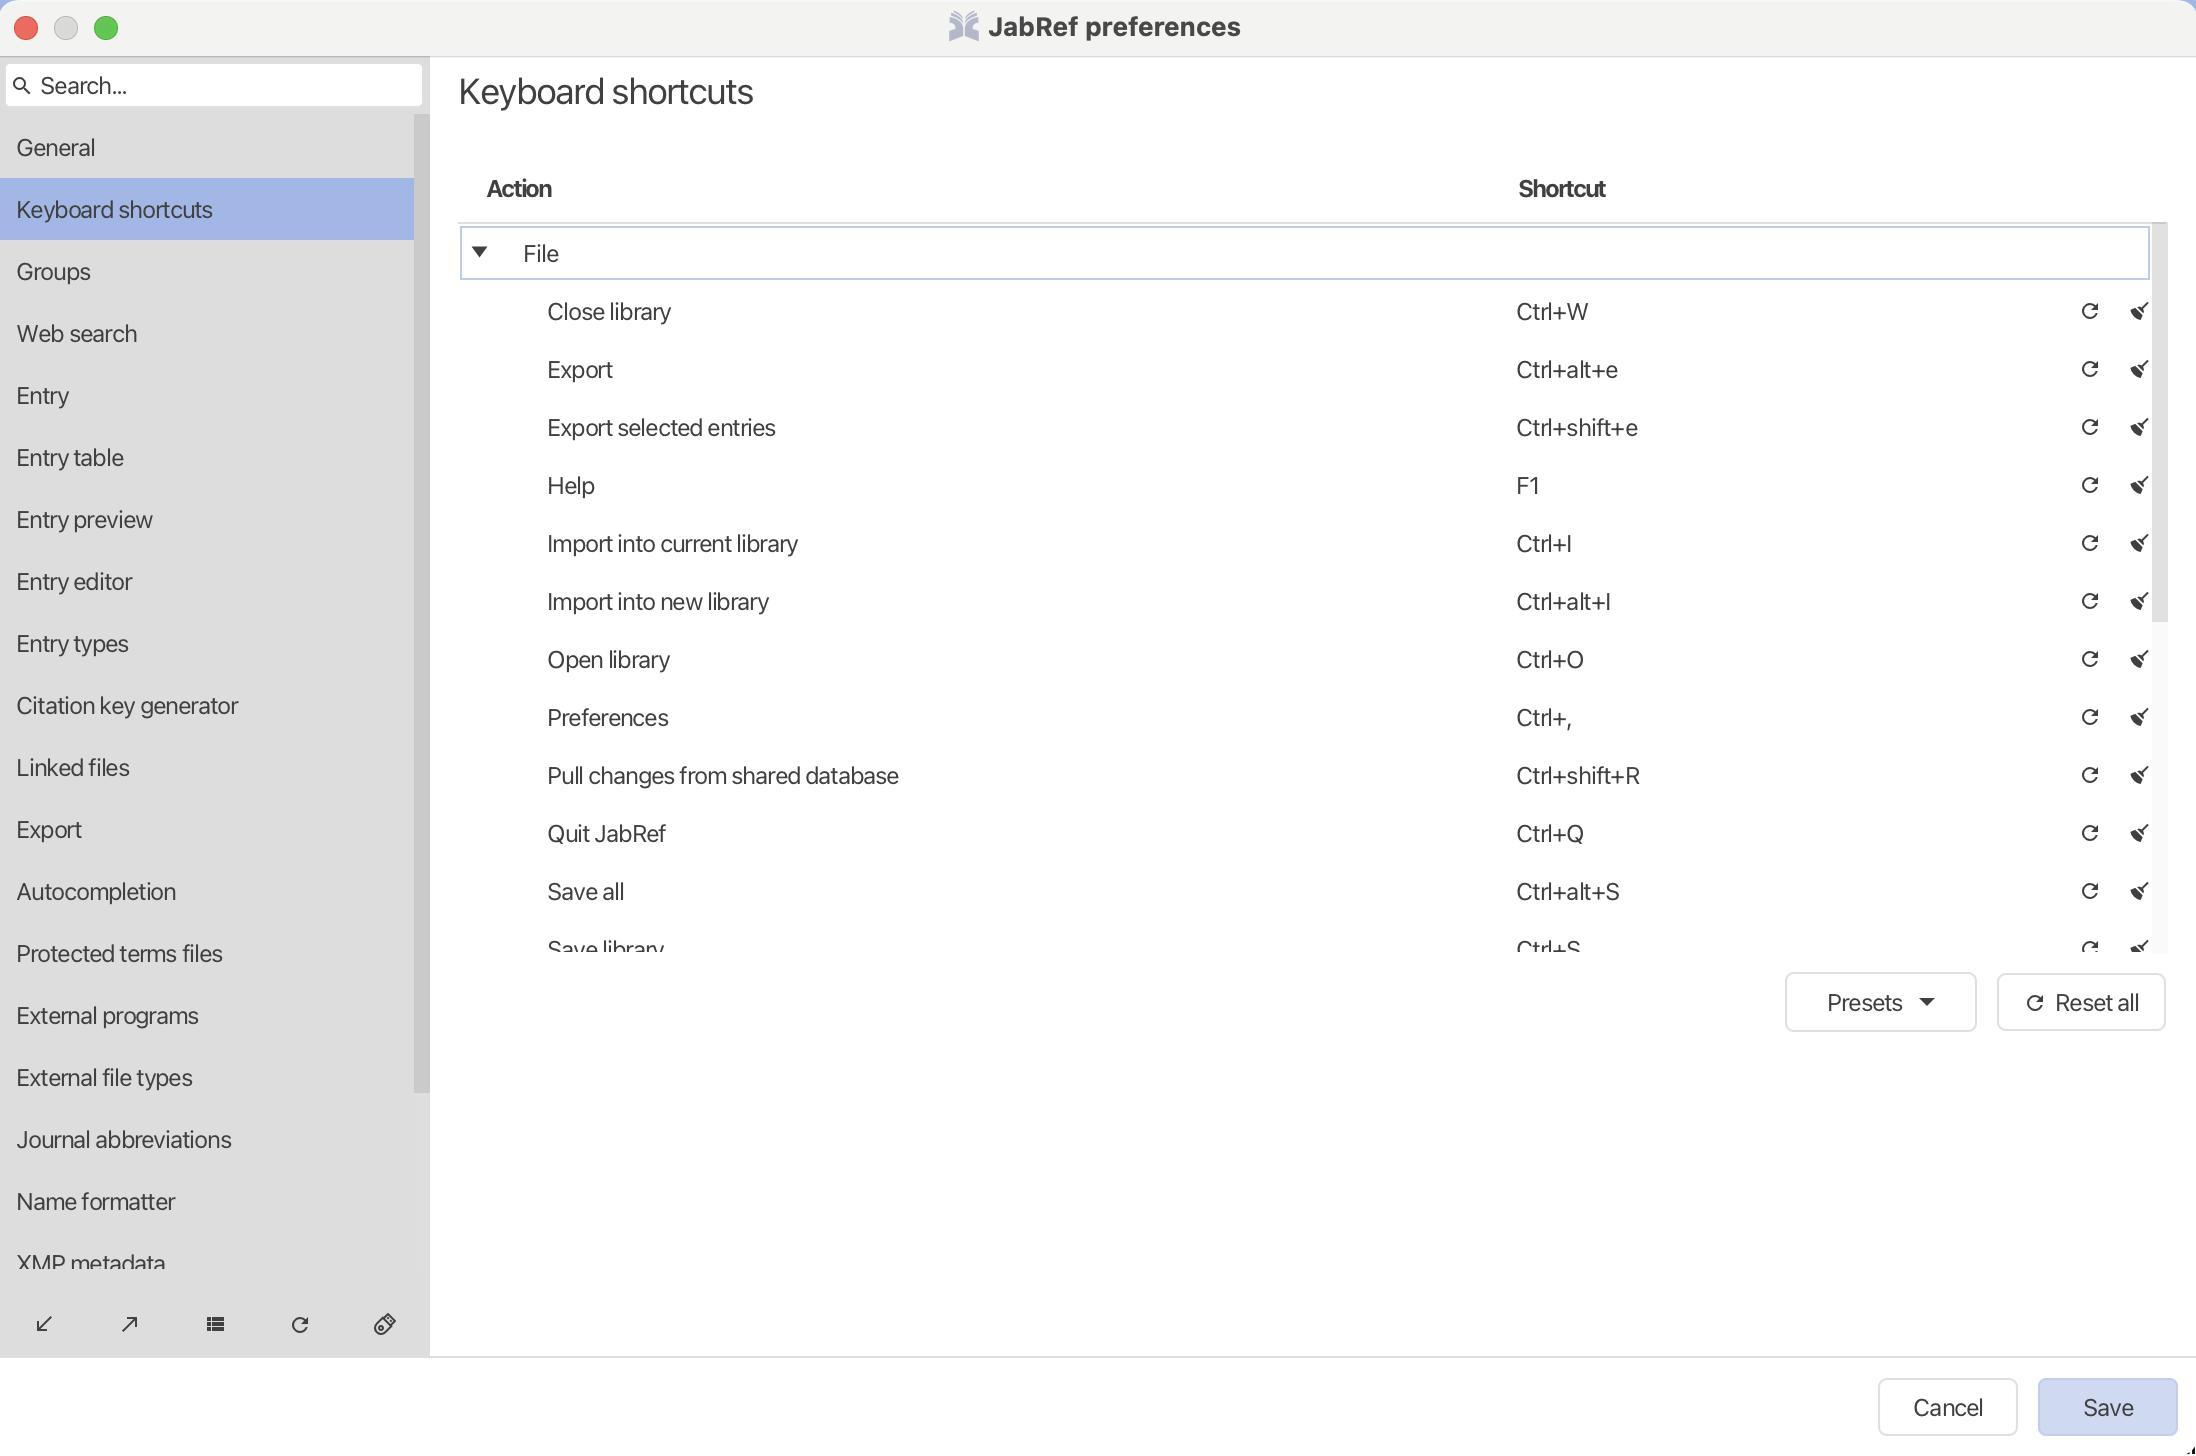
Accessibility tree:
{"name": "JabRef_preferences", "role": "AXWindow", "description": null, "role_description": "звичайне вікно", "value": null, "position": "314.00;193.00", "size": "1100;728", "children": [{"name": null, "role": "No role", "description": null, "role_description": "dialog", "value": null, "position": "0.00;28.00", "size": "1100;700", "children": [{"name": null, "role": "AXButton", "description": "Cancel", "role_description": "кнопка", "value": null, "position": "940.00;689.00", "size": "70;29", "children": []}, {"name": null, "role": "AXButton", "description": "Save", "role_description": "кнопка", "value": null, "position": "1020.00;689.00", "size": "70;29", "children": []}, {"name": null, "role": "AXTextField", "description": null, "role_description": "текстове поле", "value": "Search...", "position": "3.00;31.00", "size": "210;23", "children": [{"name": null, "role": "AXStaticText", "description": null, "role_description": "текст", "value": "Search...", "position": "21.00;35.00", "size": "43;15", "children": []}, {"name": null, "role": "AXStaticText", "description": null, "role_description": "текст", "value": "", "position": "21.00;35.00", "size": "0;15", "children": []}, {"name": null, "role": "AXStaticText", "description": null, "role_description": "текст", "value": null, "position": "6.00;35.50", "size": "12;14", "children": []}]}, {"name": null, "role": "AXTable", "description": null, "role_description": "list", "value": null, "position": "0.00;57.00", "size": "216;580", "children": [{"name": "General", "role": "AXRow", "description": null, "role_description": "рядок таблиці", "value": null, "position": "1.00;58.00", "size": "207;31", "children": [{"name": null, "role": "AXStaticText", "description": null, "role_description": "текст", "value": "General", "position": "9.00;66.00", "size": "39;15", "children": []}]}, {"name": "Keyboard_shortcuts", "role": "AXRow", "description": null, "role_description": "рядок таблиці", "value": null, "position": "1.00;89.00", "size": "207;31", "children": [{"name": null, "role": "AXStaticText", "description": null, "role_description": "текст", "value": "Keyboard shortcuts", "position": "9.00;97.00", "size": "98;15", "children": []}]}, {"name": "Groups", "role": "AXRow", "description": null, "role_description": "рядок таблиці", "value": null, "position": "1.00;120.00", "size": "207;31", "children": [{"name": null, "role": "AXStaticText", "description": null, "role_description": "текст", "value": "Groups", "position": "9.00;128.00", "size": "37;15", "children": []}]}, {"name": "Web_search", "role": "AXRow", "description": null, "role_description": "рядок таблиці", "value": null, "position": "1.00;151.00", "size": "207;31", "children": [{"name": null, "role": "AXStaticText", "description": null, "role_description": "текст", "value": "Web search", "position": "9.00;159.00", "size": "60;15", "children": []}]}, {"name": "Entry", "role": "AXRow", "description": null, "role_description": "рядок таблиці", "value": null, "position": "1.00;182.00", "size": "207;31", "children": [{"name": null, "role": "AXStaticText", "description": null, "role_description": "текст", "value": "Entry", "position": "9.00;190.00", "size": "26;15", "children": []}]}, {"name": "Entry_table", "role": "AXRow", "description": null, "role_description": "рядок таблиці", "value": null, "position": "1.00;213.00", "size": "207;31", "children": [{"name": null, "role": "AXStaticText", "description": null, "role_description": "текст", "value": "Entry table", "position": "9.00;221.00", "size": "53;15", "children": []}]}, {"name": "Entry_preview", "role": "AXRow", "description": null, "role_description": "рядок таблиці", "value": null, "position": "1.00;244.00", "size": "207;31", "children": [{"name": null, "role": "AXStaticText", "description": null, "role_description": "текст", "value": "Entry preview", "position": "9.00;252.00", "size": "68;15", "children": []}]}, {"name": "Entry_editor", "role": "AXRow", "description": null, "role_description": "рядок таблиці", "value": null, "position": "1.00;275.00", "size": "207;31", "children": [{"name": null, "role": "AXStaticText", "description": null, "role_description": "текст", "value": "Entry editor", "position": "9.00;283.00", "size": "58;15", "children": []}]}, {"name": "Entry_types", "role": "AXRow", "description": null, "role_description": "рядок таблиці", "value": null, "position": "1.00;306.00", "size": "207;31", "children": [{"name": null, "role": "AXStaticText", "description": null, "role_description": "текст", "value": "Entry types", "position": "9.00;314.00", "size": "56;15", "children": []}]}, {"name": "Citation_key_generator", "role": "AXRow", "description": null, "role_description": "рядок таблиці", "value": null, "position": "1.00;337.00", "size": "207;31", "children": [{"name": null, "role": "AXStaticText", "description": null, "role_description": "текст", "value": "Citation key generator", "position": "9.00;345.00", "size": "110;15", "children": []}]}, {"name": "Linked_files", "role": "AXRow", "description": null, "role_description": "рядок таблиці", "value": null, "position": "1.00;368.00", "size": "207;31", "children": [{"name": null, "role": "AXStaticText", "description": null, "role_description": "текст", "value": "Linked files", "position": "9.00;376.00", "size": "56;15", "children": []}]}, {"name": "Export", "role": "AXRow", "description": null, "role_description": "рядок таблиці", "value": null, "position": "1.00;399.00", "size": "207;31", "children": [{"name": null, "role": "AXStaticText", "description": null, "role_description": "текст", "value": "Export", "position": "9.00;407.00", "size": "33;15", "children": []}]}, {"name": "Autocompletion", "role": "AXRow", "description": null, "role_description": "рядок таблиці", "value": null, "position": "1.00;430.00", "size": "207;31", "children": [{"name": null, "role": "AXStaticText", "description": null, "role_description": "текст", "value": "Autocompletion", "position": "9.00;438.00", "size": "80;15", "children": []}]}, {"name": "Protected_terms_files", "role": "AXRow", "description": null, "role_description": "рядок таблиці", "value": null, "position": "1.00;461.00", "size": "207;31", "children": [{"name": null, "role": "AXStaticText", "description": null, "role_description": "текст", "value": "Protected terms files", "position": "9.00;469.00", "size": "103;15", "children": []}]}, {"name": "External_programs", "role": "AXRow", "description": null, "role_description": "рядок таблиці", "value": null, "position": "1.00;492.00", "size": "207;31", "children": [{"name": null, "role": "AXStaticText", "description": null, "role_description": "текст", "value": "External programs", "position": "9.00;500.00", "size": "91;15", "children": []}]}, {"name": "External_file_types", "role": "AXRow", "description": null, "role_description": "рядок таблиці", "value": null, "position": "1.00;523.00", "size": "207;31", "children": [{"name": null, "role": "AXStaticText", "description": null, "role_description": "текст", "value": "External file types", "position": "9.00;531.00", "size": "88;15", "children": []}]}, {"name": "Journal_abbreviations", "role": "AXRow", "description": null, "role_description": "рядок таблиці", "value": null, "position": "1.00;554.00", "size": "207;31", "children": [{"name": null, "role": "AXStaticText", "description": null, "role_description": "текст", "value": "Journal abbreviations", "position": "9.00;562.00", "size": "107;15", "children": []}]}, {"name": "Name_formatter", "role": "AXRow", "description": null, "role_description": "рядок таблиці", "value": null, "position": "1.00;585.00", "size": "207;31", "children": [{"name": null, "role": "AXStaticText", "description": null, "role_description": "текст", "value": "Name formatter", "position": "9.00;593.00", "size": "79;15", "children": []}]}, {"name": "XMP_metadata", "role": "AXRow", "description": null, "role_description": "рядок таблиці", "value": null, "position": "1.00;616.00", "size": "207;31", "children": [{"name": null, "role": "AXStaticText", "description": null, "role_description": "текст", "value": "XMP metadata", "position": "9.00;624.00", "size": "75;15", "children": []}]}, {"name": null, "role": "AXScrollBar", "description": null, "role_description": "смуга прокручування", "value": 0.0, "position": "208.00;57.00", "size": "8;580", "children": [{"name": null, "role": "AXButton", "description": null, "role_description": "кнопка", "value": null, "position": "208.00;635.50", "size": "8;1", "children": []}, {"name": null, "role": "AXButton", "description": null, "role_description": "кнопка", "value": null, "position": "208.00;57.00", "size": "8;1", "children": []}, {"name": null, "role": "AXValueIndicator", "description": null, "role_description": "індикатор значення", "value": 0.0, "position": "208.00;57.00", "size": "8;490", "children": []}]}]}, {"name": null, "role": "AXButton", "description": null, "role_description": "кнопка", "value": null, "position": "3.00;648.50", "size": "40;26", "children": []}, {"name": null, "role": "AXButton", "description": null, "role_description": "кнопка", "value": null, "position": "46.00;648.50", "size": "40;26", "children": []}, {"name": null, "role": "AXButton", "description": null, "role_description": "кнопка", "value": null, "position": "88.50;648.50", "size": "40;26", "children": []}, {"name": null, "role": "AXButton", "description": null, "role_description": "кнопка", "value": null, "position": "131.00;648.50", "size": "40;26", "children": []}, {"name": null, "role": "AXCheckBox", "description": null, "role_description": "галочка", "value": 0, "position": "173.50;648.50", "size": "40;26", "children": []}, {"name": null, "role": "AXScrollArea", "description": null, "role_description": "область прокручування", "value": null, "position": "224.00;28.00", "size": "876;650", "children": [{"name": null, "role": "AXStaticText", "description": null, "role_description": "текст", "value": "Keyboard shortcuts", "position": "230.00;34.00", "size": "148;32", "children": []}, {"name": null, "role": "AXOutline", "description": null, "role_description": "структура", "value": null, "position": "230.00;76.00", "size": "855;402", "children": [{"name": "Action", "role": "AXColumn", "description": null, "role_description": "стовпчик", "value": null, "position": "230.00;76.00", "size": "516;36", "children": [{"name": null, "role": "AXStaticText", "description": null, "role_description": "текст", "value": "Action", "position": "232.00;76.00", "size": "512;36", "children": []}]}, {"name": "Shortcut", "role": "AXColumn", "description": null, "role_description": "стовпчик", "value": null, "position": "746.00;76.00", "size": "281;36", "children": [{"name": null, "role": "AXStaticText", "description": null, "role_description": "текст", "value": "Shortcut", "position": "748.00;76.00", "size": "277;36", "children": []}]}, {"name": "", "role": "AXColumn", "description": null, "role_description": "стовпчик", "value": null, "position": "1027.00;76.00", "size": "25;36", "children": [{"name": null, "role": "AXStaticText", "description": null, "role_description": "текст", "value": null, "position": "1029.00;76.00", "size": "21;36", "children": []}]}, {"name": "", "role": "AXColumn", "description": null, "role_description": "стовпчик", "value": null, "position": "1052.00;76.00", "size": "25;36", "children": [{"name": null, "role": "AXStaticText", "description": null, "role_description": "текст", "value": null, "position": "1054.00;76.00", "size": "21;36", "children": []}]}, {"name": null, "role": "AXRow", "description": null, "role_description": "рядок структури", "value": null, "position": "230.00;100.00", "size": "847;41", "children": [{"name": null, "role": "AXStaticText", "description": null, "role_description": "текст", "value": "", "position": "230.00;100.00", "size": "0;15", "children": []}, {"name": "File", "role": "AXCell", "description": null, "role_description": "комірка", "value": null, "position": "230.00;112.00", "size": "516;29", "children": [{"name": null, "role": "AXStaticText", "description": null, "role_description": "текст", "value": "File", "position": "262.50;119.00", "size": "17;15", "children": []}]}, {"name": null, "role": "AXCell", "description": null, "role_description": "комірка", "value": null, "position": "746.00;112.00", "size": "281;29", "children": [{"name": null, "role": "AXStaticText", "description": null, "role_description": "текст", "value": "", "position": "759.00;119.00", "size": "0;0", "children": []}]}, {"name": null, "role": "AXCell", "description": null, "role_description": "комірка", "value": null, "position": "1027.00;112.00", "size": "25;29", "children": [{"name": null, "role": "AXStaticText", "description": null, "role_description": "текст", "value": "", "position": "1040.00;119.00", "size": "0;0", "children": []}]}, {"name": null, "role": "AXCell", "description": null, "role_description": "комірка", "value": null, "position": "1052.00;112.00", "size": "25;29", "children": [{"name": null, "role": "AXStaticText", "description": null, "role_description": "текст", "value": "", "position": "1065.00;119.00", "size": "0;0", "children": []}]}]}, {"name": null, "role": "AXRow", "description": null, "role_description": "рядок структури", "value": null, "position": "230.00;129.00", "size": "847;41", "children": [{"name": null, "role": "AXStaticText", "description": null, "role_description": "текст", "value": "", "position": "230.00;129.00", "size": "0;15", "children": []}, {"name": "Close_library", "role": "AXCell", "description": null, "role_description": "комірка", "value": null, "position": "230.00;141.00", "size": "516;29", "children": [{"name": null, "role": "AXStaticText", "description": null, "role_description": "текст", "value": "Close library", "position": "274.50;148.00", "size": "62;15", "children": []}]}, {"name": "Ctrl+W", "role": "AXCell", "description": null, "role_description": "комірка", "value": null, "position": "746.00;141.00", "size": "281;29", "children": [{"name": null, "role": "AXStaticText", "description": null, "role_description": "текст", "value": "Ctrl+W", "position": "759.00;148.00", "size": "36;15", "children": []}]}, {"name": null, "role": "AXCell", "description": null, "role_description": "комірка", "value": null, "position": "1027.00;141.00", "size": "25;29", "children": [{"name": null, "role": "AXStaticText", "description": null, "role_description": "текст", "value": null, "position": "1040.00;148.00", "size": "12;14", "children": []}]}, {"name": null, "role": "AXCell", "description": null, "role_description": "комірка", "value": null, "position": "1052.00;141.00", "size": "25;29", "children": [{"name": null, "role": "AXStaticText", "description": null, "role_description": "текст", "value": null, "position": "1065.00;148.00", "size": "12;14", "children": []}]}]}, {"name": null, "role": "AXRow", "description": null, "role_description": "рядок структури", "value": null, "position": "230.00;158.00", "size": "847;41", "children": [{"name": null, "role": "AXStaticText", "description": null, "role_description": "текст", "value": "", "position": "230.00;158.00", "size": "0;15", "children": []}, {"name": "Export", "role": "AXCell", "description": null, "role_description": "комірка", "value": null, "position": "230.00;170.00", "size": "516;29", "children": [{"name": null, "role": "AXStaticText", "description": null, "role_description": "текст", "value": "Export", "position": "274.50;177.00", "size": "33;15", "children": []}]}, {"name": "Ctrl+alt+e", "role": "AXCell", "description": null, "role_description": "комірка", "value": null, "position": "746.00;170.00", "size": "281;29", "children": [{"name": null, "role": "AXStaticText", "description": null, "role_description": "текст", "value": "Ctrl+alt+e", "position": "759.00;177.00", "size": "51;15", "children": []}]}, {"name": null, "role": "AXCell", "description": null, "role_description": "комірка", "value": null, "position": "1027.00;170.00", "size": "25;29", "children": [{"name": null, "role": "AXStaticText", "description": null, "role_description": "текст", "value": null, "position": "1040.00;177.00", "size": "12;14", "children": []}]}, {"name": null, "role": "AXCell", "description": null, "role_description": "комірка", "value": null, "position": "1052.00;170.00", "size": "25;29", "children": [{"name": null, "role": "AXStaticText", "description": null, "role_description": "текст", "value": null, "position": "1065.00;177.00", "size": "12;14", "children": []}]}]}, {"name": null, "role": "AXRow", "description": null, "role_description": "рядок структури", "value": null, "position": "230.00;187.00", "size": "847;41", "children": [{"name": null, "role": "AXStaticText", "description": null, "role_description": "текст", "value": "", "position": "230.00;187.00", "size": "0;15", "children": []}, {"name": "Export_selected_entries", "role": "AXCell", "description": null, "role_description": "комірка", "value": null, "position": "230.00;199.00", "size": "516;29", "children": [{"name": null, "role": "AXStaticText", "description": null, "role_description": "текст", "value": "Export selected entries", "position": "274.50;206.00", "size": "114;15", "children": []}]}, {"name": "Ctrl+shift+e", "role": "AXCell", "description": null, "role_description": "комірка", "value": null, "position": "746.00;199.00", "size": "281;29", "children": [{"name": null, "role": "AXStaticText", "description": null, "role_description": "текст", "value": "Ctrl+shift+e", "position": "759.00;206.00", "size": "60;15", "children": []}]}, {"name": null, "role": "AXCell", "description": null, "role_description": "комірка", "value": null, "position": "1027.00;199.00", "size": "25;29", "children": [{"name": null, "role": "AXStaticText", "description": null, "role_description": "текст", "value": null, "position": "1040.00;206.00", "size": "12;14", "children": []}]}, {"name": null, "role": "AXCell", "description": null, "role_description": "комірка", "value": null, "position": "1052.00;199.00", "size": "25;29", "children": [{"name": null, "role": "AXStaticText", "description": null, "role_description": "текст", "value": null, "position": "1065.00;206.00", "size": "12;14", "children": []}]}]}, {"name": null, "role": "AXRow", "description": null, "role_description": "рядок структури", "value": null, "position": "230.00;216.00", "size": "847;41", "children": [{"name": null, "role": "AXStaticText", "description": null, "role_description": "текст", "value": "", "position": "230.00;216.00", "size": "0;15", "children": []}, {"name": "Help", "role": "AXCell", "description": null, "role_description": "комірка", "value": null, "position": "230.00;228.00", "size": "516;29", "children": [{"name": null, "role": "AXStaticText", "description": null, "role_description": "текст", "value": "Help", "position": "274.50;235.00", "size": "24;15", "children": []}]}, {"name": "F1", "role": "AXCell", "description": null, "role_description": "комірка", "value": null, "position": "746.00;228.00", "size": "281;29", "children": [{"name": null, "role": "AXStaticText", "description": null, "role_description": "текст", "value": "F1", "position": "759.00;235.00", "size": "12;15", "children": []}]}, {"name": null, "role": "AXCell", "description": null, "role_description": "комірка", "value": null, "position": "1027.00;228.00", "size": "25;29", "children": [{"name": null, "role": "AXStaticText", "description": null, "role_description": "текст", "value": null, "position": "1040.00;235.00", "size": "12;14", "children": []}]}, {"name": null, "role": "AXCell", "description": null, "role_description": "комірка", "value": null, "position": "1052.00;228.00", "size": "25;29", "children": [{"name": null, "role": "AXStaticText", "description": null, "role_description": "текст", "value": null, "position": "1065.00;235.00", "size": "12;14", "children": []}]}]}, {"name": null, "role": "AXRow", "description": null, "role_description": "рядок структури", "value": null, "position": "230.00;245.00", "size": "847;41", "children": [{"name": null, "role": "AXStaticText", "description": null, "role_description": "текст", "value": "", "position": "230.00;245.00", "size": "0;15", "children": []}, {"name": "Import_into_current_library", "role": "AXCell", "description": null, "role_description": "комірка", "value": null, "position": "230.00;257.00", "size": "516;29", "children": [{"name": null, "role": "AXStaticText", "description": null, "role_description": "текст", "value": "Import into current library", "position": "274.50;264.00", "size": "125;15", "children": []}]}, {"name": "Ctrl+I", "role": "AXCell", "description": null, "role_description": "комірка", "value": null, "position": "746.00;257.00", "size": "281;29", "children": [{"name": null, "role": "AXStaticText", "description": null, "role_description": "текст", "value": "Ctrl+I", "position": "759.00;264.00", "size": "28;15", "children": []}]}, {"name": null, "role": "AXCell", "description": null, "role_description": "комірка", "value": null, "position": "1027.00;257.00", "size": "25;29", "children": [{"name": null, "role": "AXStaticText", "description": null, "role_description": "текст", "value": null, "position": "1040.00;264.00", "size": "12;14", "children": []}]}, {"name": null, "role": "AXCell", "description": null, "role_description": "комірка", "value": null, "position": "1052.00;257.00", "size": "25;29", "children": [{"name": null, "role": "AXStaticText", "description": null, "role_description": "текст", "value": null, "position": "1065.00;264.00", "size": "12;14", "children": []}]}]}, {"name": null, "role": "AXRow", "description": null, "role_description": "рядок структури", "value": null, "position": "230.00;274.00", "size": "847;41", "children": [{"name": null, "role": "AXStaticText", "description": null, "role_description": "текст", "value": "", "position": "230.00;274.00", "size": "0;15", "children": []}, {"name": "Import_into_new_library", "role": "AXCell", "description": null, "role_description": "комірка", "value": null, "position": "230.00;286.00", "size": "516;29", "children": [{"name": null, "role": "AXStaticText", "description": null, "role_description": "текст", "value": "Import into new library", "position": "274.50;293.00", "size": "111;15", "children": []}]}, {"name": "Ctrl+alt+I", "role": "AXCell", "description": null, "role_description": "комірка", "value": null, "position": "746.00;286.00", "size": "281;29", "children": [{"name": null, "role": "AXStaticText", "description": null, "role_description": "текст", "value": "Ctrl+alt+I", "position": "759.00;293.00", "size": "47;15", "children": []}]}, {"name": null, "role": "AXCell", "description": null, "role_description": "комірка", "value": null, "position": "1027.00;286.00", "size": "25;29", "children": [{"name": null, "role": "AXStaticText", "description": null, "role_description": "текст", "value": null, "position": "1040.00;293.00", "size": "12;14", "children": []}]}, {"name": null, "role": "AXCell", "description": null, "role_description": "комірка", "value": null, "position": "1052.00;286.00", "size": "25;29", "children": [{"name": null, "role": "AXStaticText", "description": null, "role_description": "текст", "value": null, "position": "1065.00;293.00", "size": "12;14", "children": []}]}]}, {"name": null, "role": "AXRow", "description": null, "role_description": "рядок структури", "value": null, "position": "230.00;303.00", "size": "847;41", "children": [{"name": null, "role": "AXStaticText", "description": null, "role_description": "текст", "value": "", "position": "230.00;303.00", "size": "0;15", "children": []}, {"name": "Open_library", "role": "AXCell", "description": null, "role_description": "комірка", "value": null, "position": "230.00;315.00", "size": "516;29", "children": [{"name": null, "role": "AXStaticText", "description": null, "role_description": "текст", "value": "Open library", "position": "274.50;322.00", "size": "61;15", "children": []}]}, {"name": "Ctrl+O", "role": "AXCell", "description": null, "role_description": "комірка", "value": null, "position": "746.00;315.00", "size": "281;29", "children": [{"name": null, "role": "AXStaticText", "description": null, "role_description": "текст", "value": "Ctrl+O", "position": "759.00;322.00", "size": "34;15", "children": []}]}, {"name": null, "role": "AXCell", "description": null, "role_description": "комірка", "value": null, "position": "1027.00;315.00", "size": "25;29", "children": [{"name": null, "role": "AXStaticText", "description": null, "role_description": "текст", "value": null, "position": "1040.00;322.00", "size": "12;14", "children": []}]}, {"name": null, "role": "AXCell", "description": null, "role_description": "комірка", "value": null, "position": "1052.00;315.00", "size": "25;29", "children": [{"name": null, "role": "AXStaticText", "description": null, "role_description": "текст", "value": null, "position": "1065.00;322.00", "size": "12;14", "children": []}]}]}, {"name": null, "role": "AXRow", "description": null, "role_description": "рядок структури", "value": null, "position": "230.00;332.00", "size": "847;41", "children": [{"name": null, "role": "AXStaticText", "description": null, "role_description": "текст", "value": "", "position": "230.00;332.00", "size": "0;15", "children": []}, {"name": "Preferences", "role": "AXCell", "description": null, "role_description": "комірка", "value": null, "position": "230.00;344.00", "size": "516;29", "children": [{"name": null, "role": "AXStaticText", "description": null, "role_description": "текст", "value": "Preferences", "position": "274.50;351.00", "size": "60;15", "children": []}]}, {"name": "Ctrl+,", "role": "AXCell", "description": null, "role_description": "комірка", "value": null, "position": "746.00;344.00", "size": "281;29", "children": [{"name": null, "role": "AXStaticText", "description": null, "role_description": "текст", "value": "Ctrl+,", "position": "759.00;351.00", "size": "28;15", "children": []}]}, {"name": null, "role": "AXCell", "description": null, "role_description": "комірка", "value": null, "position": "1027.00;344.00", "size": "25;29", "children": [{"name": null, "role": "AXStaticText", "description": null, "role_description": "текст", "value": null, "position": "1040.00;351.00", "size": "12;14", "children": []}]}, {"name": null, "role": "AXCell", "description": null, "role_description": "комірка", "value": null, "position": "1052.00;344.00", "size": "25;29", "children": [{"name": null, "role": "AXStaticText", "description": null, "role_description": "текст", "value": null, "position": "1065.00;351.00", "size": "12;14", "children": []}]}]}, {"name": null, "role": "AXRow", "description": null, "role_description": "рядок структури", "value": null, "position": "230.00;361.00", "size": "847;41", "children": [{"name": null, "role": "AXStaticText", "description": null, "role_description": "текст", "value": "", "position": "230.00;361.00", "size": "0;15", "children": []}, {"name": "Pull_changes_from_shared_database", "role": "AXCell", "description": null, "role_description": "комірка", "value": null, "position": "230.00;373.00", "size": "516;29", "children": [{"name": null, "role": "AXStaticText", "description": null, "role_description": "текст", "value": "Pull changes from shared database", "position": "274.50;380.00", "size": "176;15", "children": []}]}, {"name": "Ctrl+shift+R", "role": "AXCell", "description": null, "role_description": "комірка", "value": null, "position": "746.00;373.00", "size": "281;29", "children": [{"name": null, "role": "AXStaticText", "description": null, "role_description": "текст", "value": "Ctrl+shift+R", "position": "759.00;380.00", "size": "61;15", "children": []}]}, {"name": null, "role": "AXCell", "description": null, "role_description": "комірка", "value": null, "position": "1027.00;373.00", "size": "25;29", "children": [{"name": null, "role": "AXStaticText", "description": null, "role_description": "текст", "value": null, "position": "1040.00;380.00", "size": "12;14", "children": []}]}, {"name": null, "role": "AXCell", "description": null, "role_description": "комірка", "value": null, "position": "1052.00;373.00", "size": "25;29", "children": [{"name": null, "role": "AXStaticText", "description": null, "role_description": "текст", "value": null, "position": "1065.00;380.00", "size": "12;14", "children": []}]}]}, {"name": null, "role": "AXRow", "description": null, "role_description": "рядок структури", "value": null, "position": "230.00;390.00", "size": "847;41", "children": [{"name": null, "role": "AXStaticText", "description": null, "role_description": "текст", "value": "", "position": "230.00;390.00", "size": "0;15", "children": []}, {"name": "Quit_JabRef", "role": "AXCell", "description": null, "role_description": "комірка", "value": null, "position": "230.00;402.00", "size": "516;29", "children": [{"name": null, "role": "AXStaticText", "description": null, "role_description": "текст", "value": "Quit JabRef", "position": "274.50;409.00", "size": "59;15", "children": []}]}, {"name": "Ctrl+Q", "role": "AXCell", "description": null, "role_description": "комірка", "value": null, "position": "746.00;402.00", "size": "281;29", "children": [{"name": null, "role": "AXStaticText", "description": null, "role_description": "текст", "value": "Ctrl+Q", "position": "759.00;409.00", "size": "34;15", "children": []}]}, {"name": null, "role": "AXCell", "description": null, "role_description": "комірка", "value": null, "position": "1027.00;402.00", "size": "25;29", "children": [{"name": null, "role": "AXStaticText", "description": null, "role_description": "текст", "value": null, "position": "1040.00;409.00", "size": "12;14", "children": []}]}, {"name": null, "role": "AXCell", "description": null, "role_description": "комірка", "value": null, "position": "1052.00;402.00", "size": "25;29", "children": [{"name": null, "role": "AXStaticText", "description": null, "role_description": "текст", "value": null, "position": "1065.00;409.00", "size": "12;14", "children": []}]}]}, {"name": null, "role": "AXRow", "description": null, "role_description": "рядок структури", "value": null, "position": "230.00;419.00", "size": "847;41", "children": [{"name": null, "role": "AXStaticText", "description": null, "role_description": "текст", "value": "", "position": "230.00;419.00", "size": "0;15", "children": []}, {"name": "Save_all", "role": "AXCell", "description": null, "role_description": "комірка", "value": null, "position": "230.00;431.00", "size": "516;29", "children": [{"name": null, "role": "AXStaticText", "description": null, "role_description": "текст", "value": "Save all", "position": "274.50;438.00", "size": "38;15", "children": []}]}, {"name": "Ctrl+alt+S", "role": "AXCell", "description": null, "role_description": "комірка", "value": null, "position": "746.00;431.00", "size": "281;29", "children": [{"name": null, "role": "AXStaticText", "description": null, "role_description": "текст", "value": "Ctrl+alt+S", "position": "759.00;438.00", "size": "52;15", "children": []}]}, {"name": null, "role": "AXCell", "description": null, "role_description": "комірка", "value": null, "position": "1027.00;431.00", "size": "25;29", "children": [{"name": null, "role": "AXStaticText", "description": null, "role_description": "текст", "value": null, "position": "1040.00;438.00", "size": "12;14", "children": []}]}, {"name": null, "role": "AXCell", "description": null, "role_description": "комірка", "value": null, "position": "1052.00;431.00", "size": "25;29", "children": [{"name": null, "role": "AXStaticText", "description": null, "role_description": "текст", "value": null, "position": "1065.00;438.00", "size": "12;14", "children": []}]}]}, {"name": null, "role": "AXRow", "description": null, "role_description": "рядок структури", "value": null, "position": "230.00;448.00", "size": "847;41", "children": [{"name": null, "role": "AXStaticText", "description": null, "role_description": "текст", "value": "", "position": "230.00;448.00", "size": "0;15", "children": []}, {"name": "Save_library", "role": "AXCell", "description": null, "role_description": "комірка", "value": null, "position": "230.00;460.00", "size": "516;29", "children": [{"name": null, "role": "AXStaticText", "description": null, "role_description": "текст", "value": "Save library", "position": "274.50;467.00", "size": "58;15", "children": []}]}, {"name": "Ctrl+S", "role": "AXCell", "description": null, "role_description": "комірка", "value": null, "position": "746.00;460.00", "size": "281;29", "children": [{"name": null, "role": "AXStaticText", "description": null, "role_description": "текст", "value": "Ctrl+S", "position": "759.00;467.00", "size": "32;15", "children": []}]}, {"name": null, "role": "AXCell", "description": null, "role_description": "комірка", "value": null, "position": "1027.00;460.00", "size": "25;29", "children": [{"name": null, "role": "AXStaticText", "description": null, "role_description": "текст", "value": null, "position": "1040.00;467.00", "size": "12;14", "children": []}]}, {"name": null, "role": "AXCell", "description": null, "role_description": "комірка", "value": null, "position": "1052.00;460.00", "size": "25;29", "children": [{"name": null, "role": "AXStaticText", "description": null, "role_description": "текст", "value": null, "position": "1065.00;467.00", "size": "12;14", "children": []}]}]}, {"name": null, "role": "AXScrollBar", "description": null, "role_description": "смуга прокручування", "value": 0.0, "position": "1077.00;111.00", "size": "8;367", "children": [{"name": null, "role": "AXButton", "description": null, "role_description": "кнопка", "value": null, "position": "1077.00;477.00", "size": "8;1", "children": []}, {"name": null, "role": "AXButton", "description": null, "role_description": "кнопка", "value": null, "position": "1077.00;111.00", "size": "8;1", "children": []}, {"name": null, "role": "AXValueIndicator", "description": null, "role_description": "індикатор значення", "value": 0.0, "position": "1077.00;111.00", "size": "8;200", "children": []}]}]}, {"name": null, "role": "AXMenuButton", "description": null, "role_description": "кнопка меню", "value": null, "position": "893.50;486.00", "size": "96;30", "children": [{"name": null, "role": "AXStaticText", "description": null, "role_description": "текст", "value": "Presets", "position": "906.50;493.00", "size": "54;16", "children": []}]}, {"name": null, "role": "AXButton", "description": "Reset all", "role_description": "кнопка", "value": null, "position": "999.50;486.50", "size": "84;29", "children": []}]}]}, {"name": null, "role": "AXButton", "description": null, "role_description": "кнопка закривання", "value": null, "position": "7.00;6.00", "size": "14;16", "children": []}, {"name": null, "role": "AXButton", "description": null, "role_description": "кнопка оптимізації", "value": null, "position": "47.00;6.00", "size": "14;16", "children": [{"name": null, "role": "AXGroup", "description": null, "role_description": "група", "value": null, "position": "47.00;6.00", "size": "14;16", "children": [{"name": null, "role": "AXGroup", "description": null, "role_description": "group", "value": null, "position": "47.00;6.00", "size": "14;16", "children": []}]}]}, {"name": null, "role": "AXButton", "description": null, "role_description": "кнопка згортання", "value": null, "position": "27.00;6.00", "size": "14;16", "children": []}, {"name": "JabRef_preferences", "role": "AXImage", "description": null, "role_description": "зображення", "value": null, "position": "475.00;5.00", "size": "16;16", "children": []}, {"name": null, "role": "AXStaticText", "description": null, "role_description": "текст", "value": "JabRef preferences", "position": "493.00;5.00", "size": "131;16", "children": []}]}